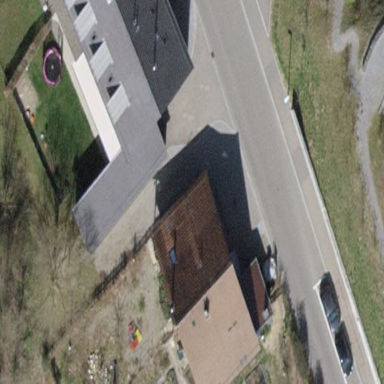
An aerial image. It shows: Building with tiled roof.